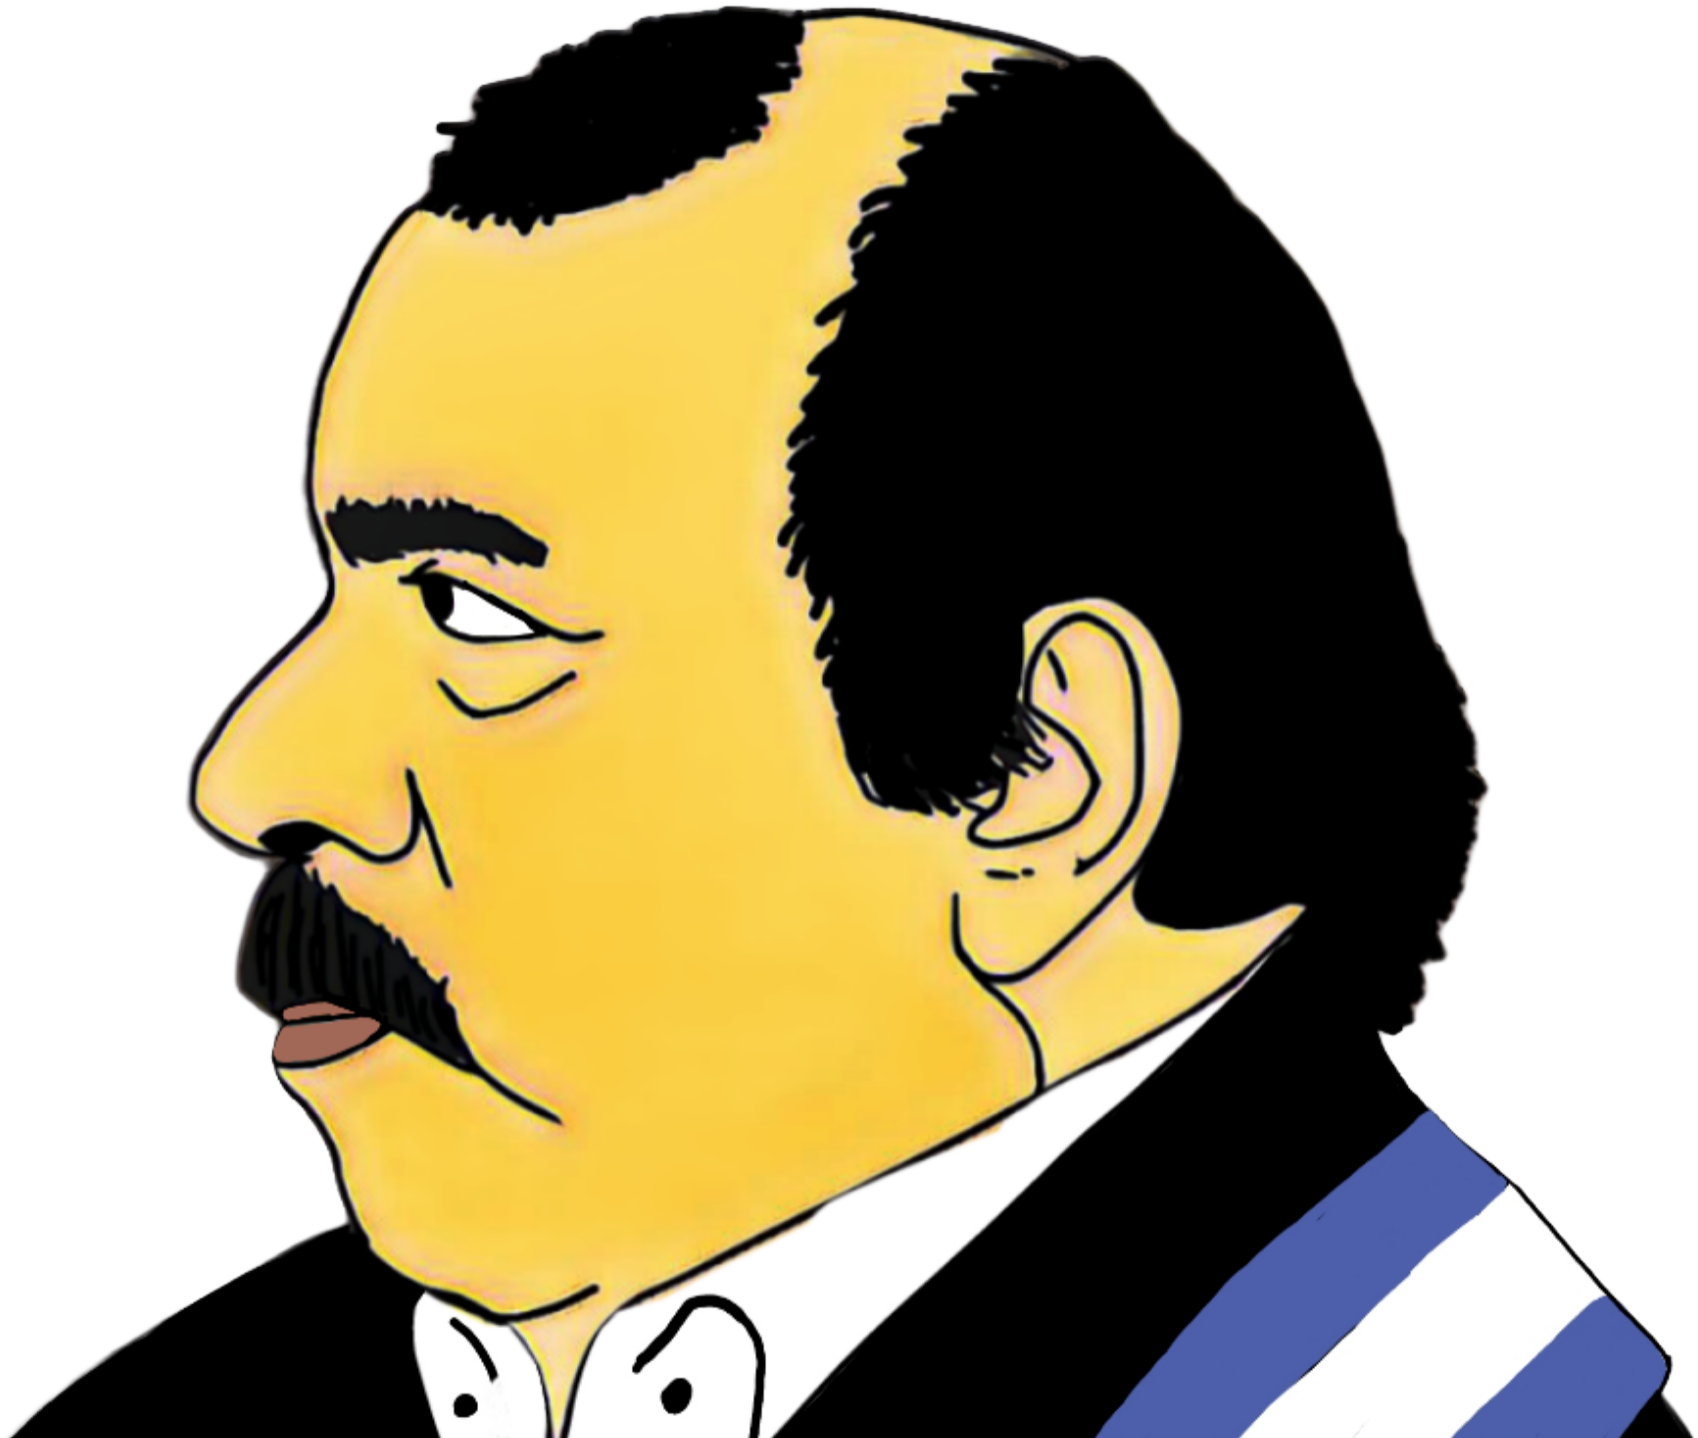
Label: 4_Yes_Chad